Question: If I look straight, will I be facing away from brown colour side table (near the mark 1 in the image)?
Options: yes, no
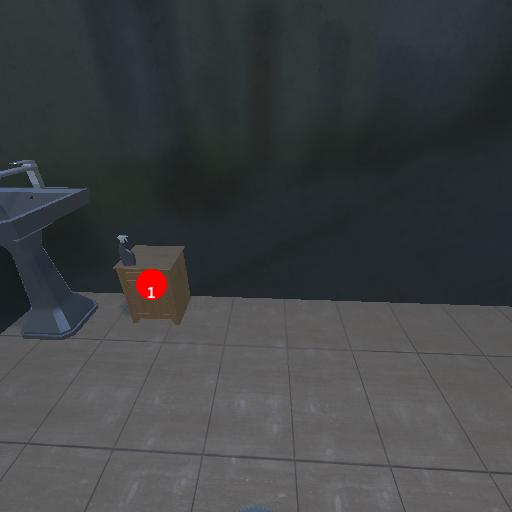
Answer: yes